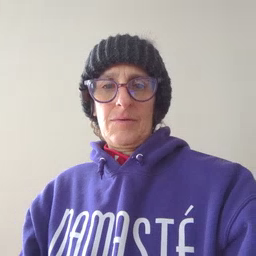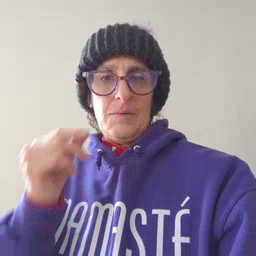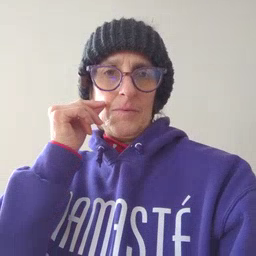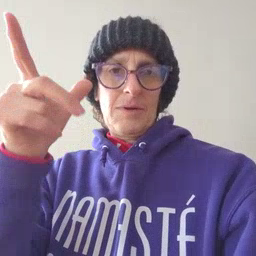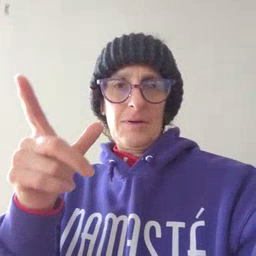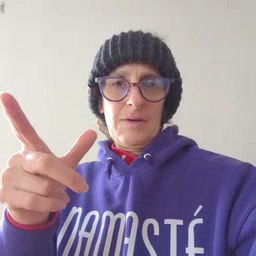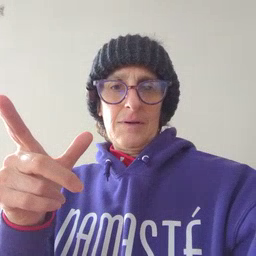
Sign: wake